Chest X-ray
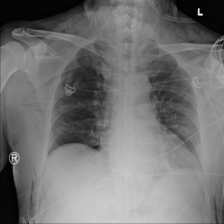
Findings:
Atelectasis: negative
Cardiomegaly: negative
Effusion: negative
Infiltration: negative
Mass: negative
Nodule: positive
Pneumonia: negative
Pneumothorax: negative
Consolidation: negative
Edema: negative
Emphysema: negative
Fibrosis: negative
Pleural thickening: negative
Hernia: negative